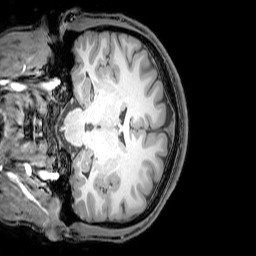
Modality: T1w
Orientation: coronal
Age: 21
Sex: male
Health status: healthy
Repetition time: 0.081 s
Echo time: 0.037 s